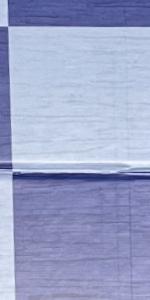
Label: Empty